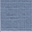
Piece: xx